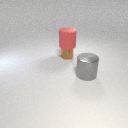
large red rubber cylinder above small brown metal cylinder